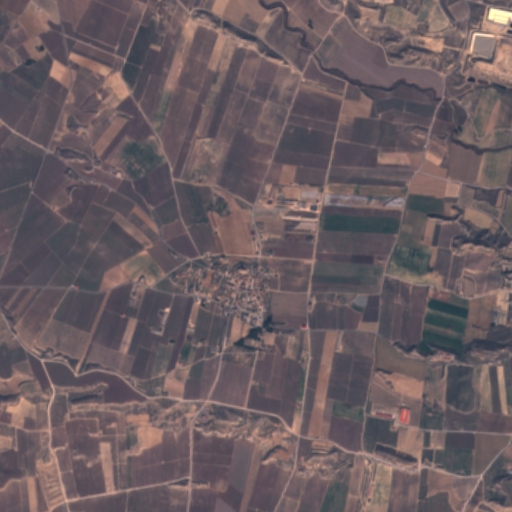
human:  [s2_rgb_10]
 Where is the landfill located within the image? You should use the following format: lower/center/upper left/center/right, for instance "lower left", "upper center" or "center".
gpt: The landfill is located in the upper right of the image.
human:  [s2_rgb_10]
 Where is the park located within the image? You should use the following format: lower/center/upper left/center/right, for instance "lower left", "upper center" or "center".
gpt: The park is located in the lower center of the image.
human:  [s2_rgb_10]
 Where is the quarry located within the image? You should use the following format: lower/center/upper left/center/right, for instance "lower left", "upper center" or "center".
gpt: The quarry is located in the upper right of the image.
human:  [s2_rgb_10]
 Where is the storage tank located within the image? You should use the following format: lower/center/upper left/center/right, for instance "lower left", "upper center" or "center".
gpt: The storage tank is located in the center of the image.
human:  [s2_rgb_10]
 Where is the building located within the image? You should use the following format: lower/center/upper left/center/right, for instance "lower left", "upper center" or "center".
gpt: There is no building in the image.